Question: Currently Enunciate generates the REST API documentation, but the doesn't contain the information about the JSON structure of the response. In my understanding, if I include the classes with the data entities that are serialized/de-serialized by Jersey to JSON, enunciate would be able to generate that piece of the documentation.
The data entities are in a different module, which is packaged with its sources as suggested in the enunciate documentation - <URL>
'''
...
<plugin>
<groupId>org.apache.maven.plugins</groupId>
<artifactId>maven-source-plugin</artifactId>
<version>2.1.2</version>
<executions>
<execution>
<id>attach-sources</id>
<phase>package</phase>
<goals>
<goal>jar</goal>
</goals>
</execution>
</executions>
</plugin>
...
'''
This is how my looks like:
'''
<?xml version="1.0"?>
<enunciate label="someapi" xmlns:xsi="http://www.w3.org/2001/XMLSchema-instance"
xsi:noNamespaceSchemaLocation="http://enunciate.codehaus.org/schemas/enunciate-1.25.xsd">
<api-import pattern="com.something.business.vo.**"/>
<api-import pattern="com.something.business.domain.**"/>
<api-classes>
<include pattern="com.something.web.ssoApi.rest.*"/>
<include pattern="com.something.business.vo.**"/>
<include pattern="com.something.business.domain.**"/>
</api-classes>
</enunciate>
'''
And this how the docs look like:

As you see the Response Body contains just 'element: (custom)'.
How to make that contain the JSON structure of the response?
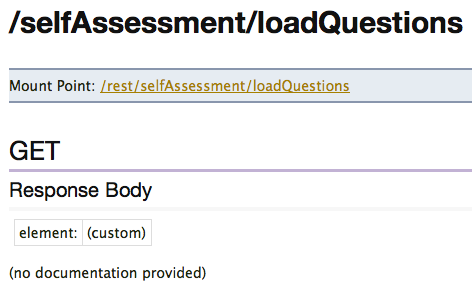
Answer: In order to generate the documentation for the Data Model section, the entities should be annotated with '@XmlRootElement'.